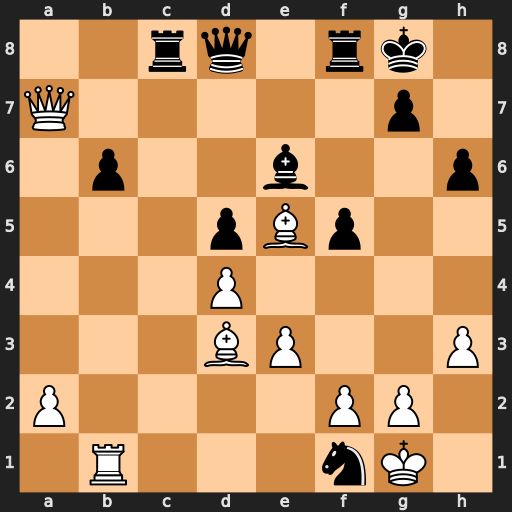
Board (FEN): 2rq1rk1/Q5p1/1p2b2p/3pBp2/3P4/3BP2P/P4PP1/1R3nK1
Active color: w
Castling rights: -
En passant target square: -
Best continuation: Qxg7#